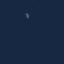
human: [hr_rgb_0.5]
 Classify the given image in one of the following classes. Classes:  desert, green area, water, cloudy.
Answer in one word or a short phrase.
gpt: water